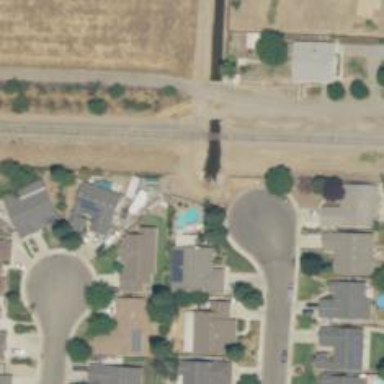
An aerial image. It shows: Culvert underpass for canal.